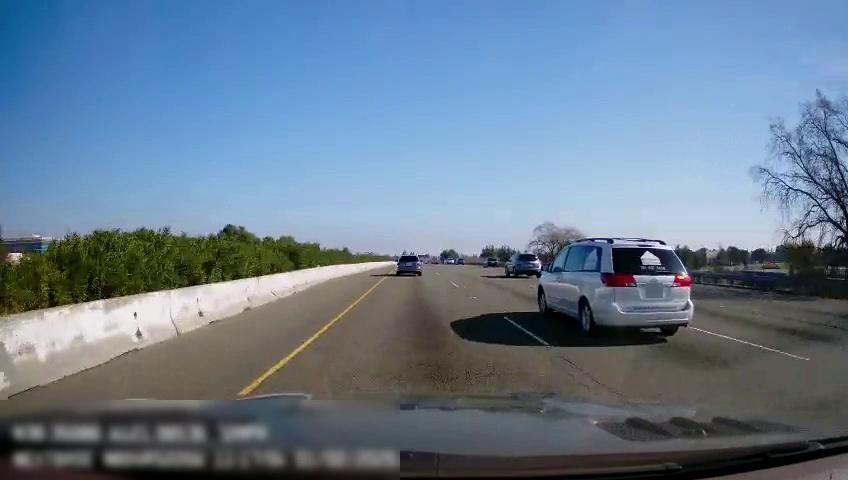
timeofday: Day
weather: Sunny
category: Drivable Space
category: Vehicles | Car
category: Vehicles | Car
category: Vehicles | SUV
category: Vehicles | Car
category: Lanes | Current Lane
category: Lanes | Current Lane
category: Lanes | Alternate Lane